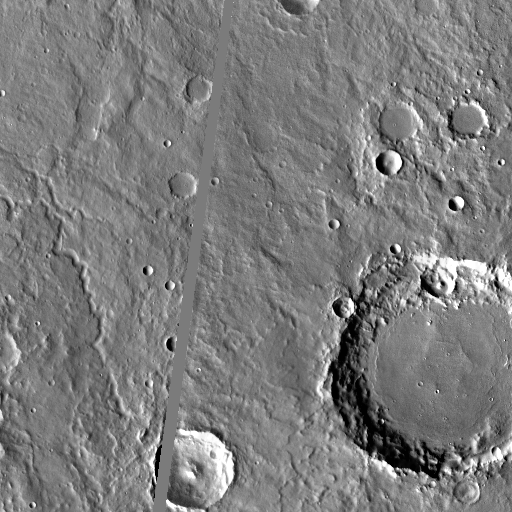
Crater classes present: Background, Other, Layered, Buried, Secondary